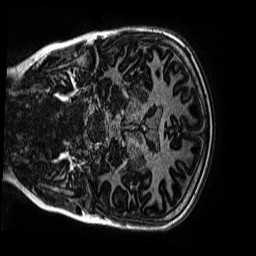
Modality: MP2RAGE
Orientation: coronal
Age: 12
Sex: female
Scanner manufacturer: siemens
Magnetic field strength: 3 T
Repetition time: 4 s
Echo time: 0.00299 s